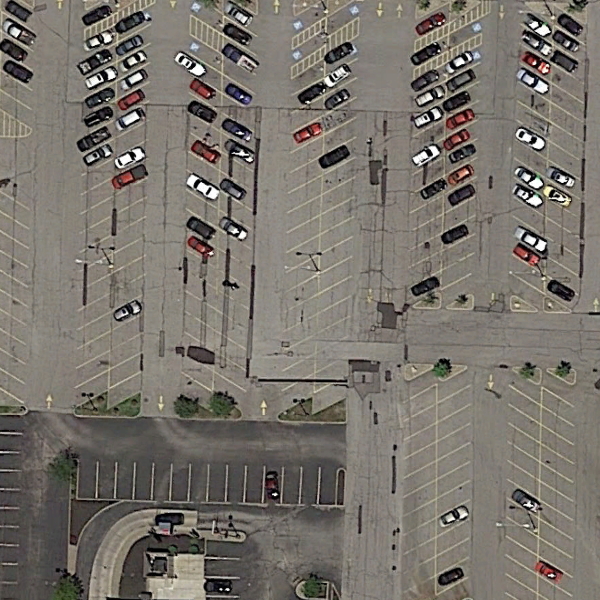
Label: Parking